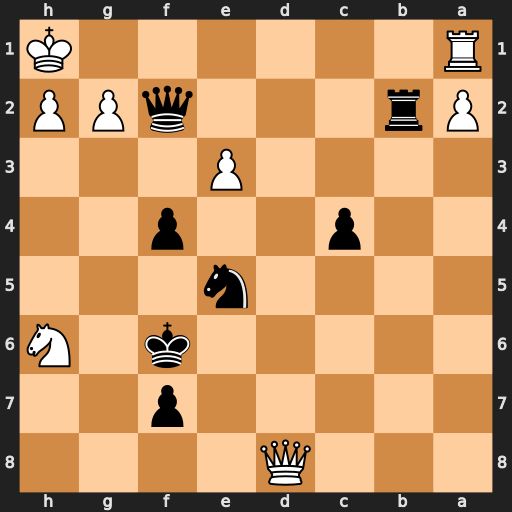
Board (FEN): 3Q4/5p2/5k1N/4n3/2p2p2/4P3/Pr3qPP/R6K
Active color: b
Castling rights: -
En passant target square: -
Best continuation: Kg6 Qg8+ Kxh6 Qh8+ Kg6